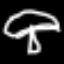
Label: mushroom